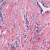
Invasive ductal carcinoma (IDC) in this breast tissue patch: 1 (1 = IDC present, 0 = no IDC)